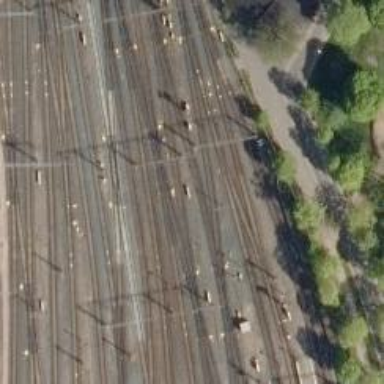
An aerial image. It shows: Continuous rail railway with electrified contact line.